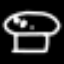
Label: mushroom